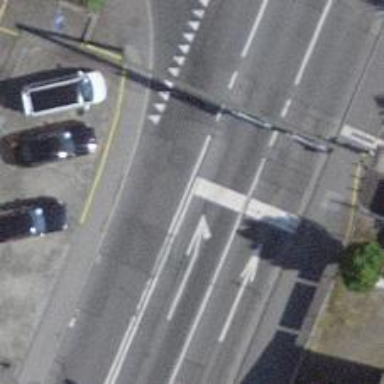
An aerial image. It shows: Road with traffic signals.